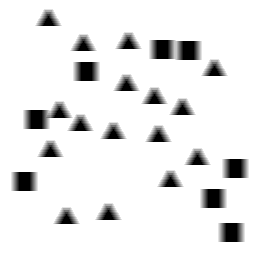
Squares: 8
Triangles: 16
Stars: 0
Total shapes: 24